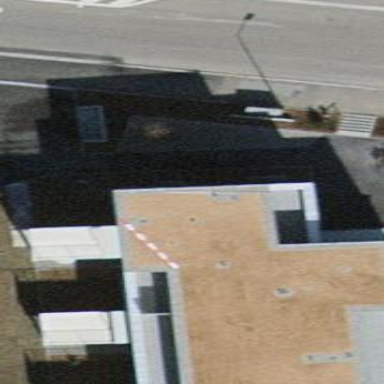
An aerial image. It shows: Building with tile roof.